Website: macys
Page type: gifting
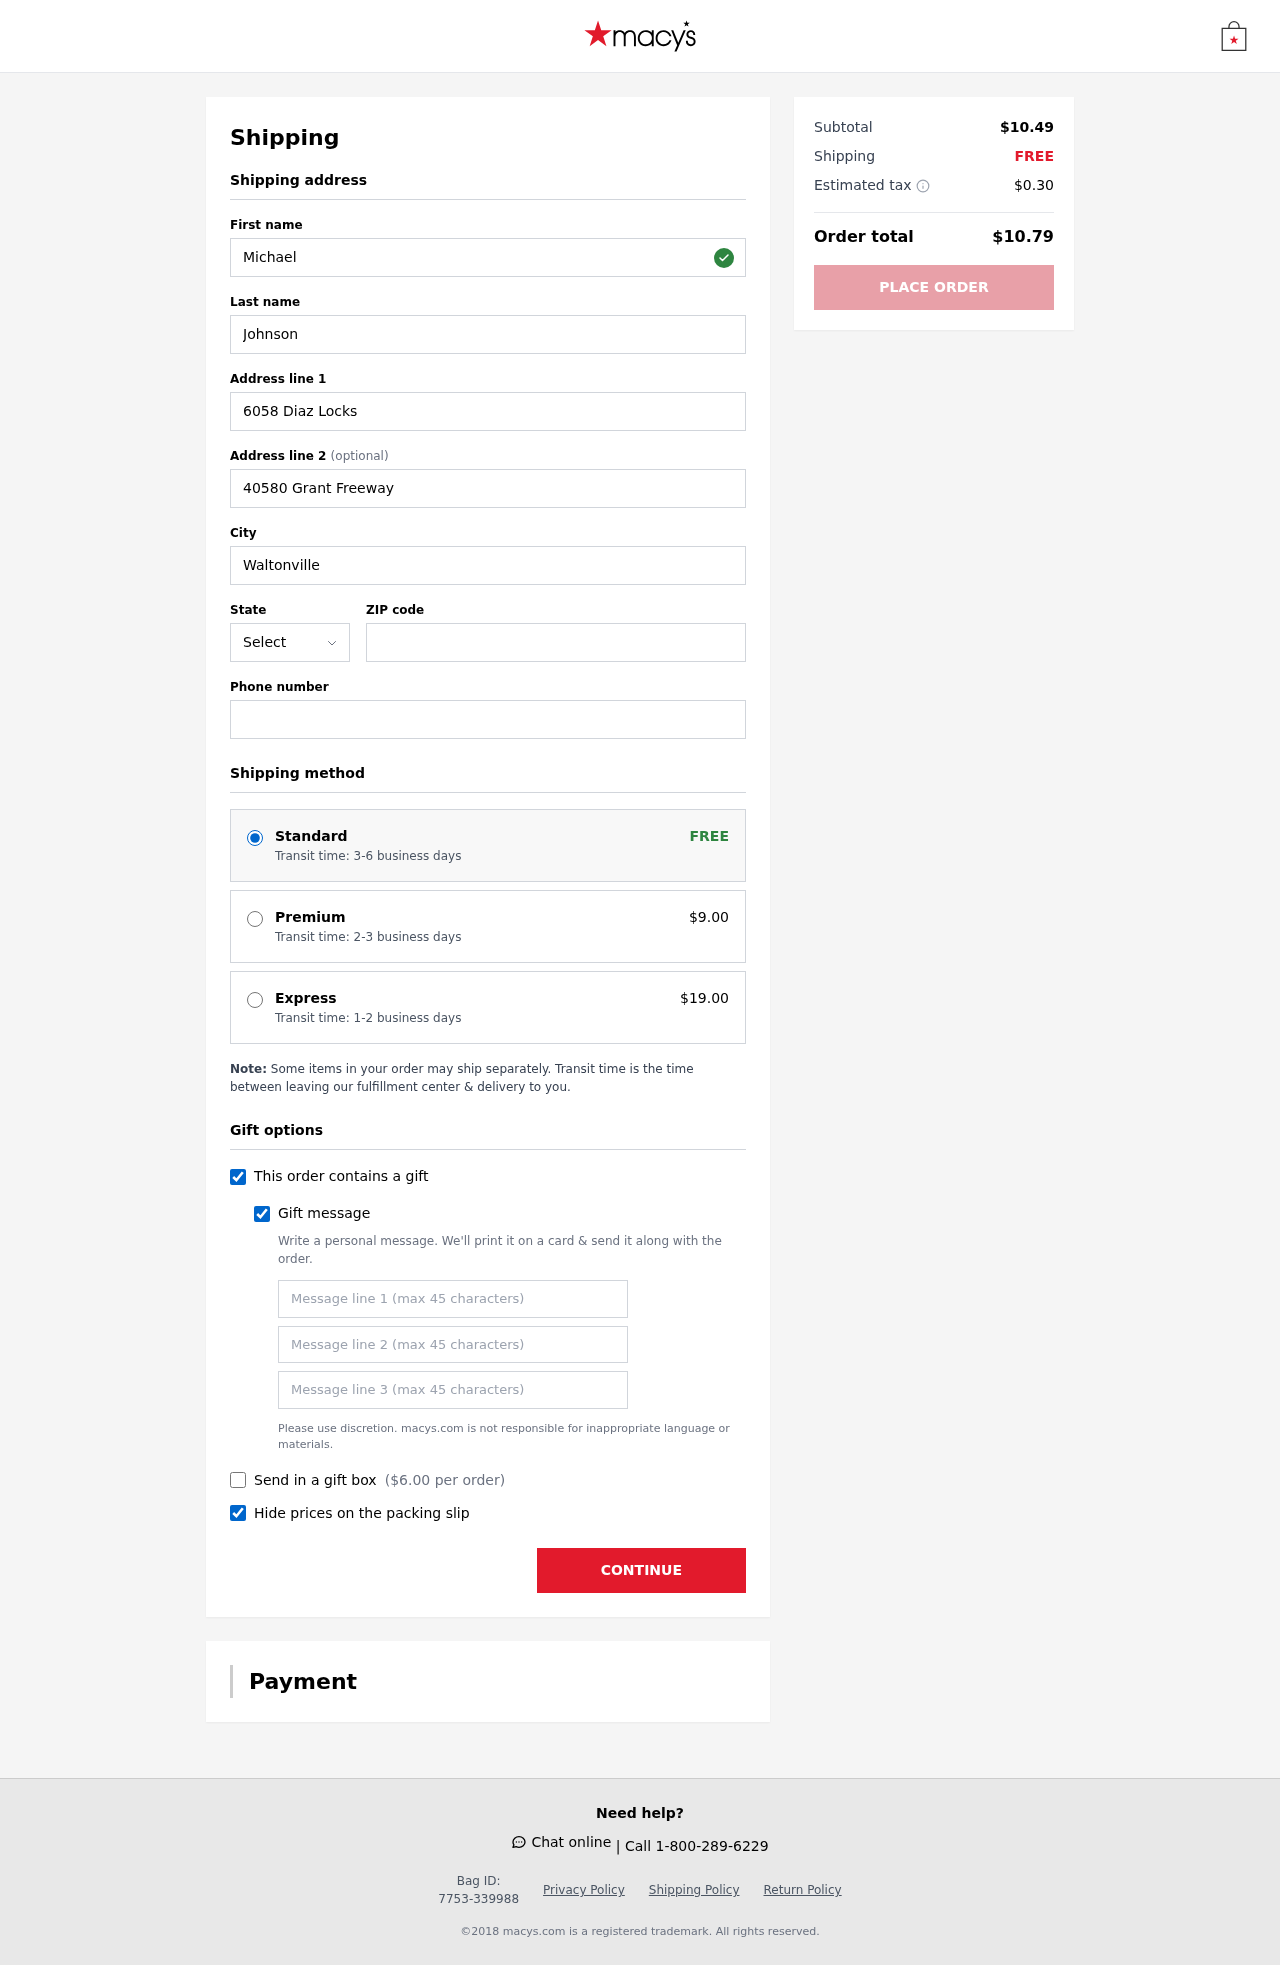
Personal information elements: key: PII_STATE_ABBR
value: FM
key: PII_FIRSTNAME
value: Michael
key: PII_LASTNAME
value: Johnson
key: PII_STREET
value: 6058 Diaz Locks
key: PII_STREET2
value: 40580 Grant Freeway
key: PII_CITY
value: Waltonville
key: PII_POSTCODE
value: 51889
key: PII_PHONE
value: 3109680771
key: PII_GIFT_MESSAGE
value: Hey Benjamin, I know life can get a bit hectic sometimes, so I thought these melatonin lozenges might help you catch some better Z's! Here’s to peaceful nights and refreshed mornings. Enjoy!  Michael
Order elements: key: ORDER_SHIPPING_STANDARD
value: Transit time: 3-6 business days
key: ORDER_SHIPPING_PREMIUM
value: Transit time: 2-3 business days
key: ORDER_SHIPPING_PREMIUM_PRICE
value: $9.00
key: ORDER_SHIPPING_EXPRESS
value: Transit time: 1-2 business days
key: ORDER_SHIPPING_EXPRESS_PRICE
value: $19.00
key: ORDER_GIFT_BOX_PRICE
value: $6.00
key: ORDER_SUBTOTAL
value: $10.49
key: ORDER_SHIPPING_COST
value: FREE
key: ORDER_TAX
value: $0.30
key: ORDER_TOTAL
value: $10.79